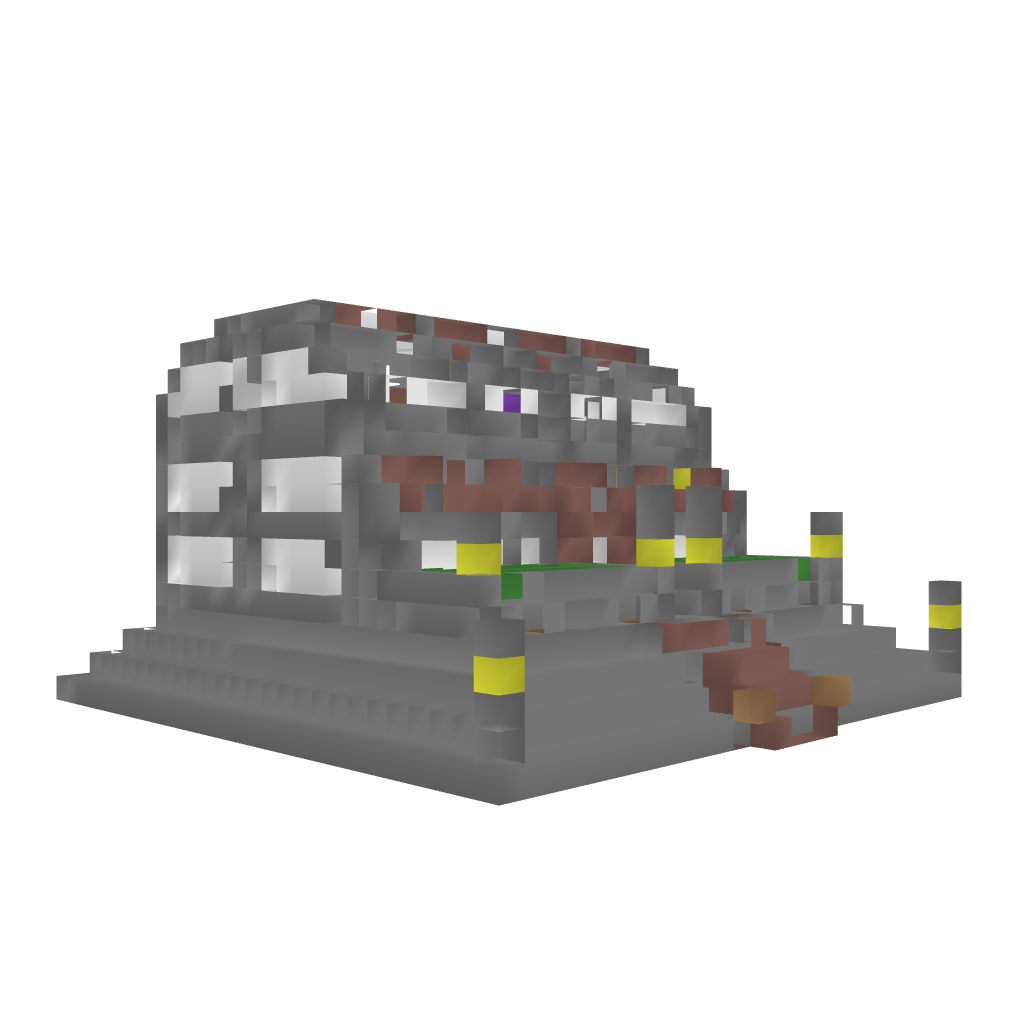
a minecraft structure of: Mountain house high quality